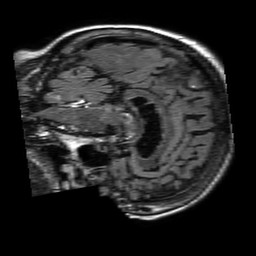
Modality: FLAIR
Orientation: sagittal
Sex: female
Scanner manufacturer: philips
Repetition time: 11 s
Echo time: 0.125 s